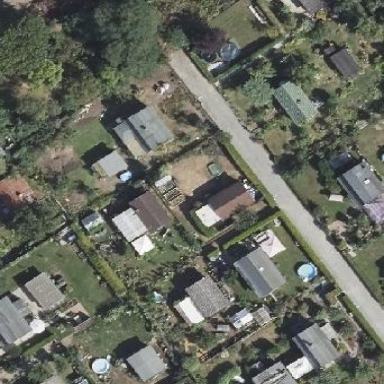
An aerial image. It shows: Plot within allotments.